Question:
I'm trying to zoom into the area of the DirectShow window between Marker A and Marker B(It's a RangeBar) which represent the width of the video window.
I've tried using SetWindowPosition but all that does is move the video window around.
I'm new to DirectShow, please help !
Thanks !
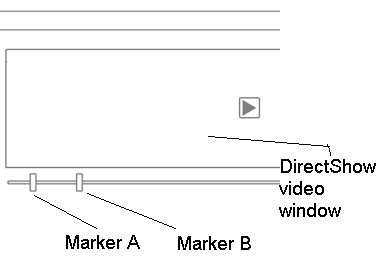
Answer: You can use the <URL> interface of the renderer to zoom in to a part of the video.
You need to switch the filter to "mixing-mode" (before you connect the filter) by calling 'IVMRFilterConfig::SetNumberOfStreams' (2). Connect the Renderer. Now you can set the rect you want to show with a call to 'IVMRMixerControl::SetOutputRect'. You need to provide the rectange you want see with normalized values. This means, if you want to zoom in you will set '{-0.5, -0.5, 1.5, 1.5}' and if you want to zoom back you will set '{0, 0, 1, 1}'.